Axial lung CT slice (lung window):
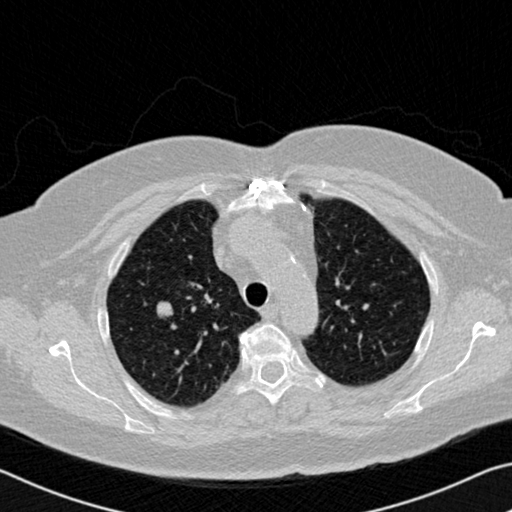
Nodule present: yes
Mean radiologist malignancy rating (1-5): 4